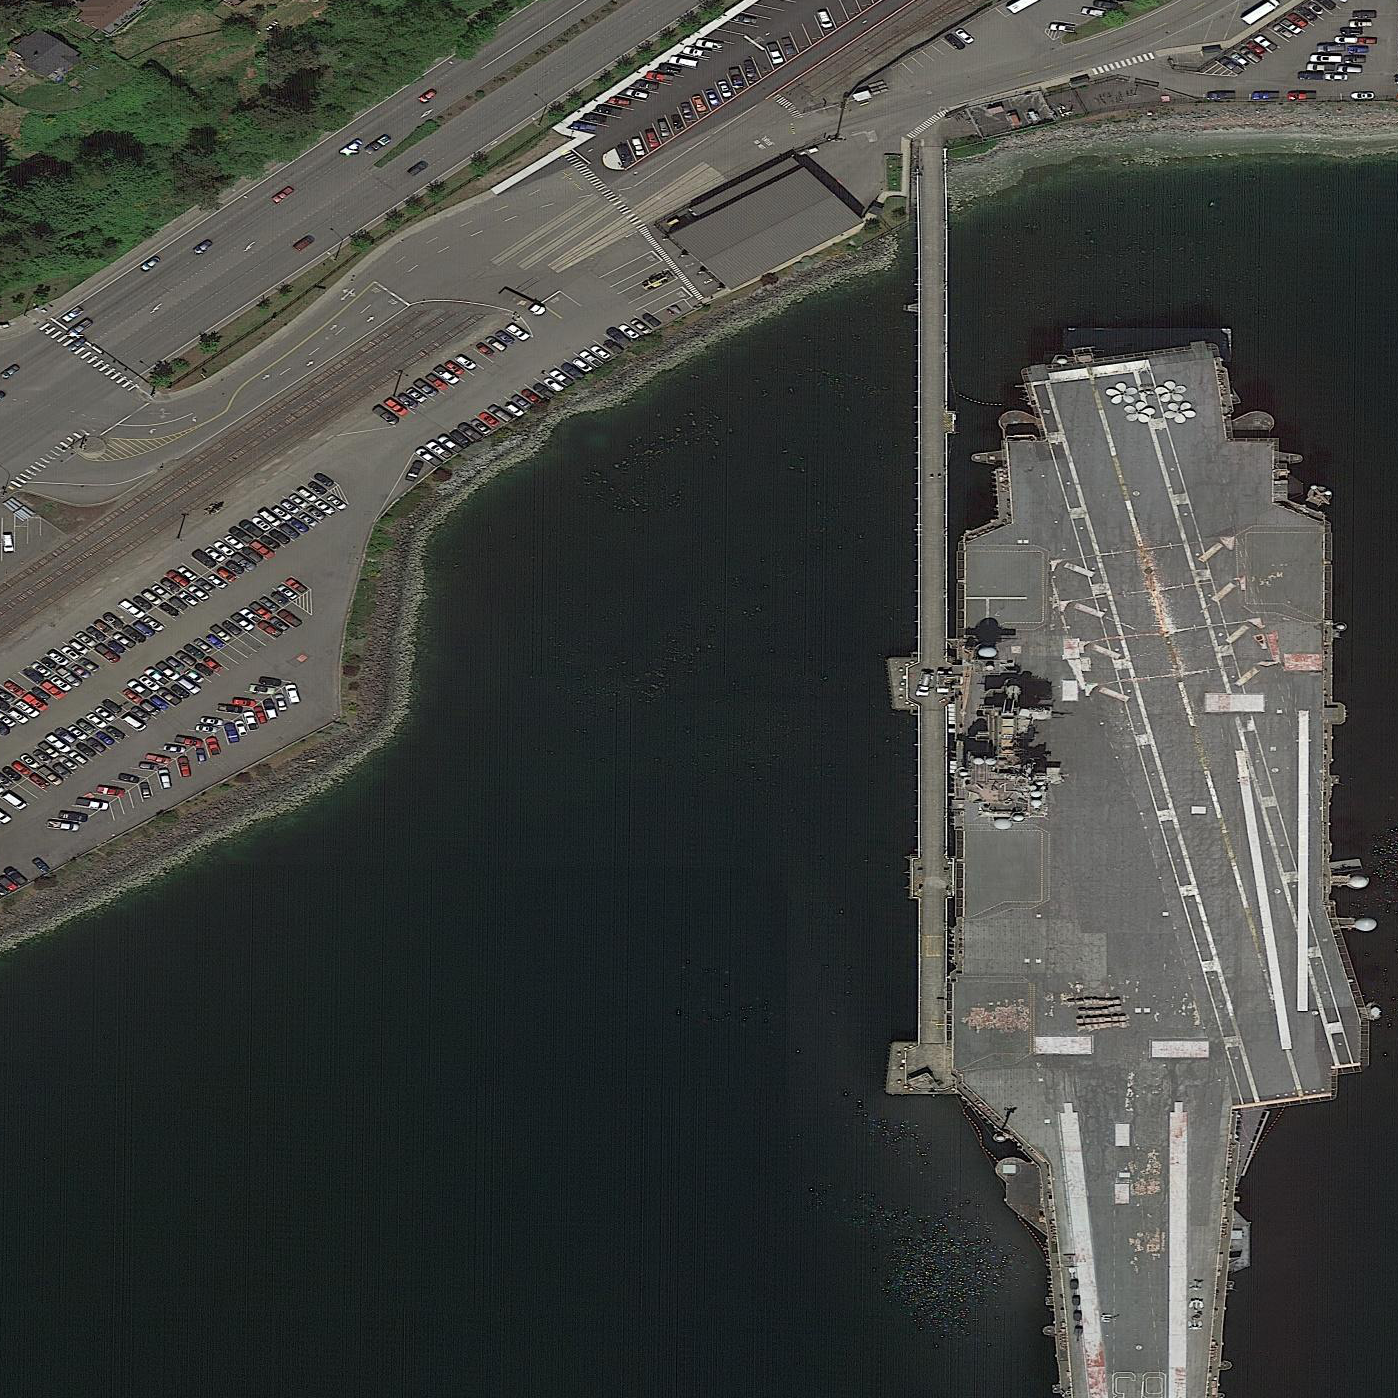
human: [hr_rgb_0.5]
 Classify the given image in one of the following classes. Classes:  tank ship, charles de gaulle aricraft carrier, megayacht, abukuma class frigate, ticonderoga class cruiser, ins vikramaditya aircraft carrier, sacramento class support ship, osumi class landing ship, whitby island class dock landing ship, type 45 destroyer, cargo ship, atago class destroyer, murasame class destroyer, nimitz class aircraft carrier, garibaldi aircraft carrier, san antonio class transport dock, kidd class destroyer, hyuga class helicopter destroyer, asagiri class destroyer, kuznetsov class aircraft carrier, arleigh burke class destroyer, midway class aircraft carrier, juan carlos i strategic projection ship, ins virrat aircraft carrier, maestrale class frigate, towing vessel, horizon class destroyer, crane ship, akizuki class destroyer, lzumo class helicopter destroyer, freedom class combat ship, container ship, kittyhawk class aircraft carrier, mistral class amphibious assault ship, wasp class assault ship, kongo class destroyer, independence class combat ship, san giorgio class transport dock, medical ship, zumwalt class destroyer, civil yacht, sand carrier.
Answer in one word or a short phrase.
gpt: KittyHawk class aircraft carrier